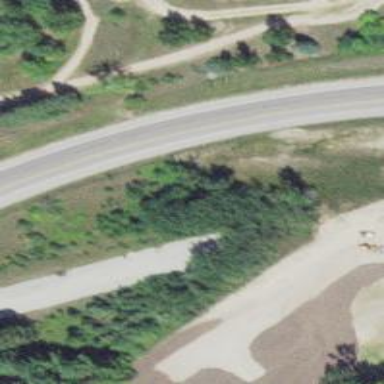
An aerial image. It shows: Escape road.